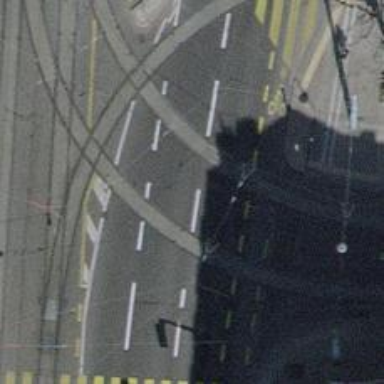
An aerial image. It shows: Road with traffic signals.